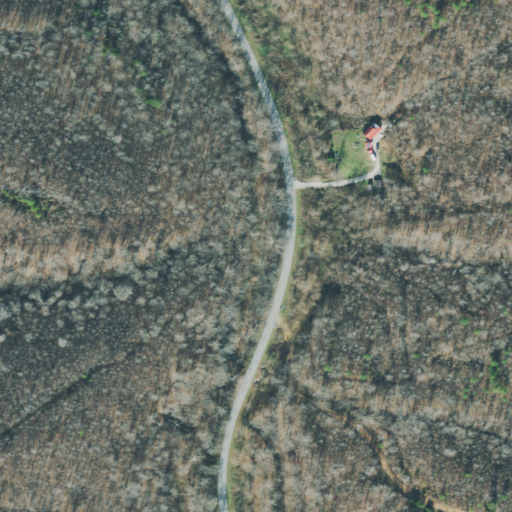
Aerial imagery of valley in Tennessee named Slaughter Pen Hollow containing deciduous forest, open development, and low intensity development